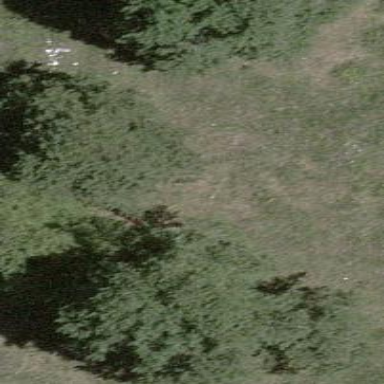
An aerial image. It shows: Forest area.